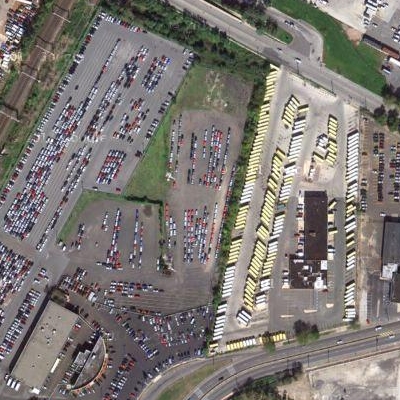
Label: Parking